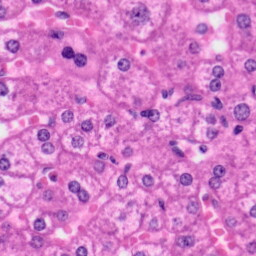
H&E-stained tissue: Liver